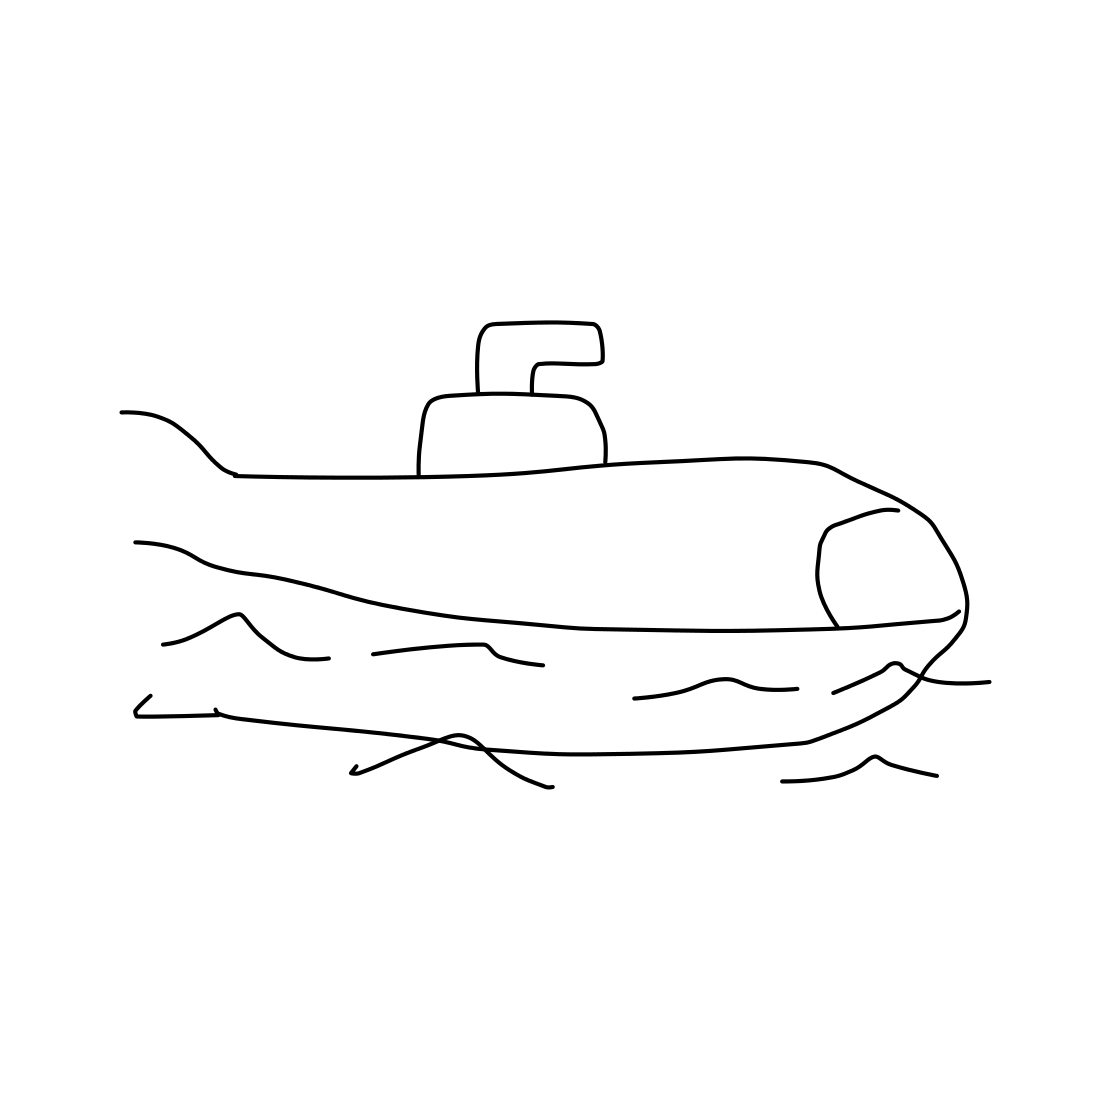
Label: submarine